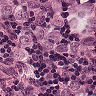
Metastatic tissue present: yes